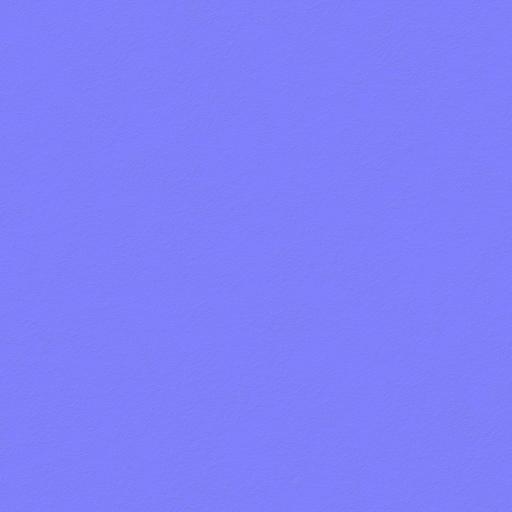
countertop granite